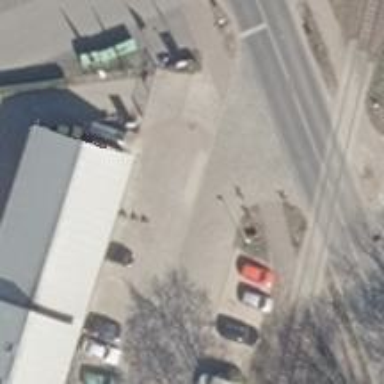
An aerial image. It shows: Fuel station.